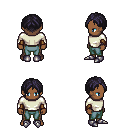
a pixel art fantasy rpg character, male body template, human, dark skin, white long-sleeve shirt, teal pants, raven parted hairstyle, leather bracers, metal boots, four views (front, back, left, right), 2x2 character sprite sheet, small pixel art, hard edges, no anti-aliasing